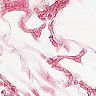
Metastatic tissue present: no